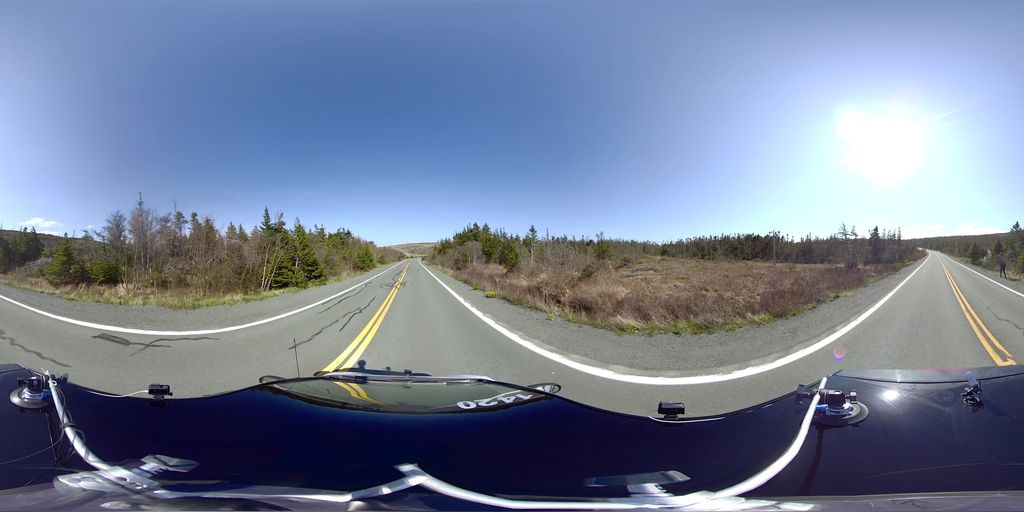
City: st_johns